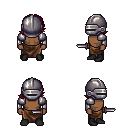
a pixel art fantasy rpg character, male body template, human, dark skin, steel arm armor, robe skirt, brunette swoop hairstyle, metal helm, black shoes, dagger, four views (front, back, left, right), 2x2 character sprite sheet, small pixel art, hard edges, no anti-aliasing